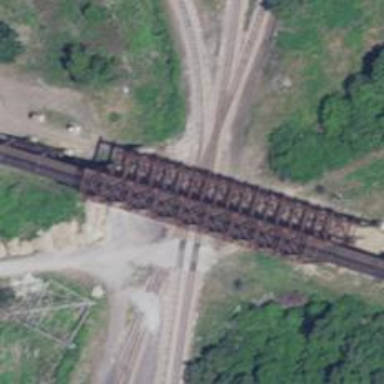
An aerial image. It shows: Railway crossing.